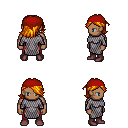
a pixel art fantasy rpg character, male body template, human, dark skin, chain mail, red pants, dark blonde swoop hairstyle, red bandana, maroon shoes, four views (front, back, left, right), 2x2 character sprite sheet, small pixel art, hard edges, no anti-aliasing